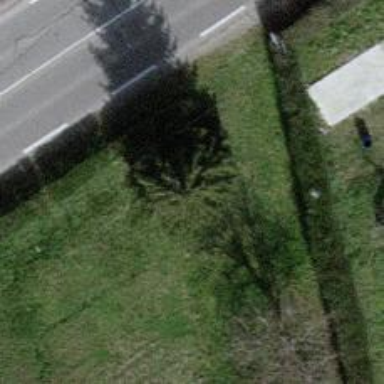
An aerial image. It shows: Needle-leaved tree in nature.